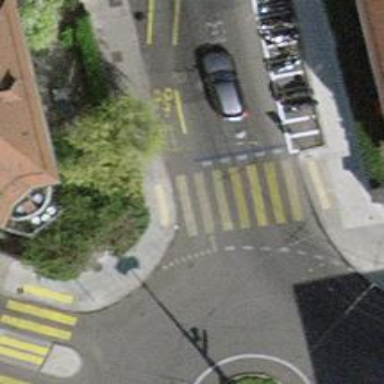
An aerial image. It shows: Uncontrolled zebra crossing with zebra markings.